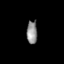
Tissue: skin
Cell type: Fibroblasts
Senescence score: 0.7095
Nuclear area (px): 246
Mean DAPI intensity: 138.728